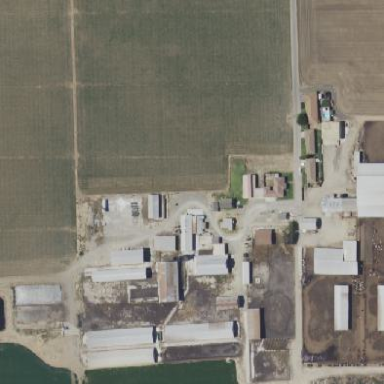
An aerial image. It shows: Farmyard area.